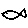
Label: fish